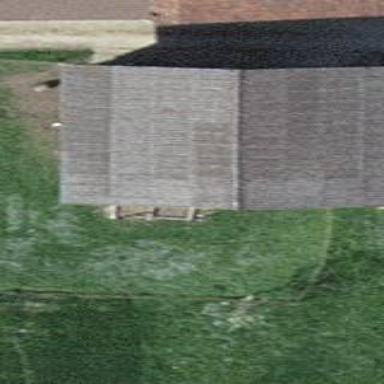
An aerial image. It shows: Barn.